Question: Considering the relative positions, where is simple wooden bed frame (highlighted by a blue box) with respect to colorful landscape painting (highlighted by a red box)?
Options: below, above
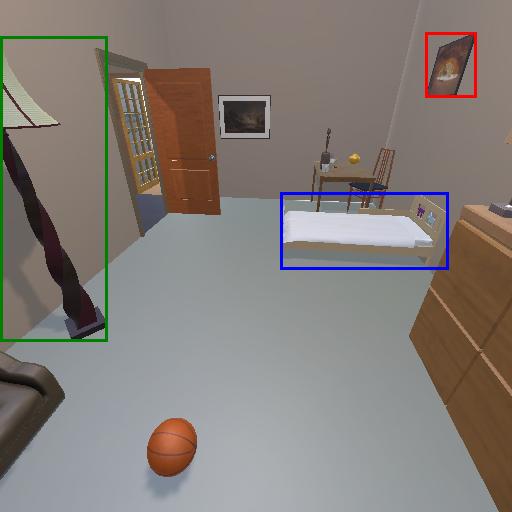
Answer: below